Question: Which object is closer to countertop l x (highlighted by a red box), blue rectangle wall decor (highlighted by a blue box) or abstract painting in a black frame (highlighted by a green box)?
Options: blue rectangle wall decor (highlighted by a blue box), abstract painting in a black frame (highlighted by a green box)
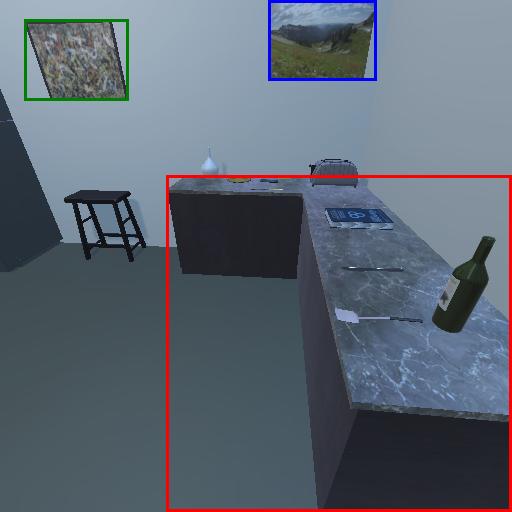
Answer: blue rectangle wall decor (highlighted by a blue box)